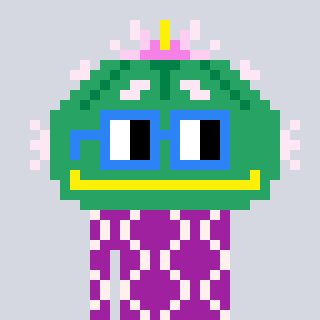
a pixel art character with square blue glasses, a peyote-shaped head and a magenta-colored body on a cool background